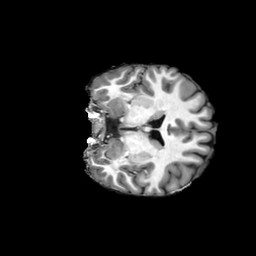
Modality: T1w
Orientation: coronal
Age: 26
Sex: male
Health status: ill